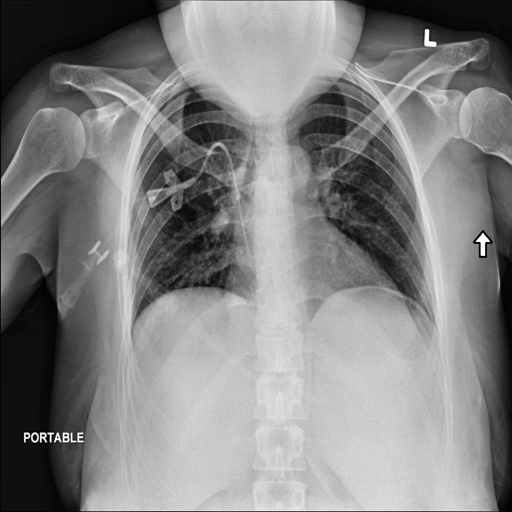
Finding: NORMAL